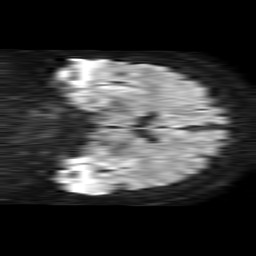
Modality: TRACE
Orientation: coronal
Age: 52
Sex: female
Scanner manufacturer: philips
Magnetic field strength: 1.5 T
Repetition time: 4.6 s
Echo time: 0.09059 s